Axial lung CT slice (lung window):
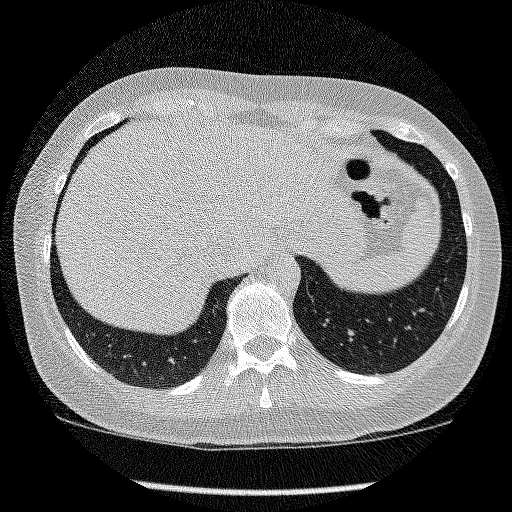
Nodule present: no